Question: I have tested in app purchase for a long time.
For testing in app purchase I have use TEST USER that I have crated in iTunes Conect.
But now when I try to sign in with my TEST USER account I get this message (before this message not appear)

So, this means that I have to enter all info about myself (bank account and etc). But I think for test user this items not needed.
Thanks for help!
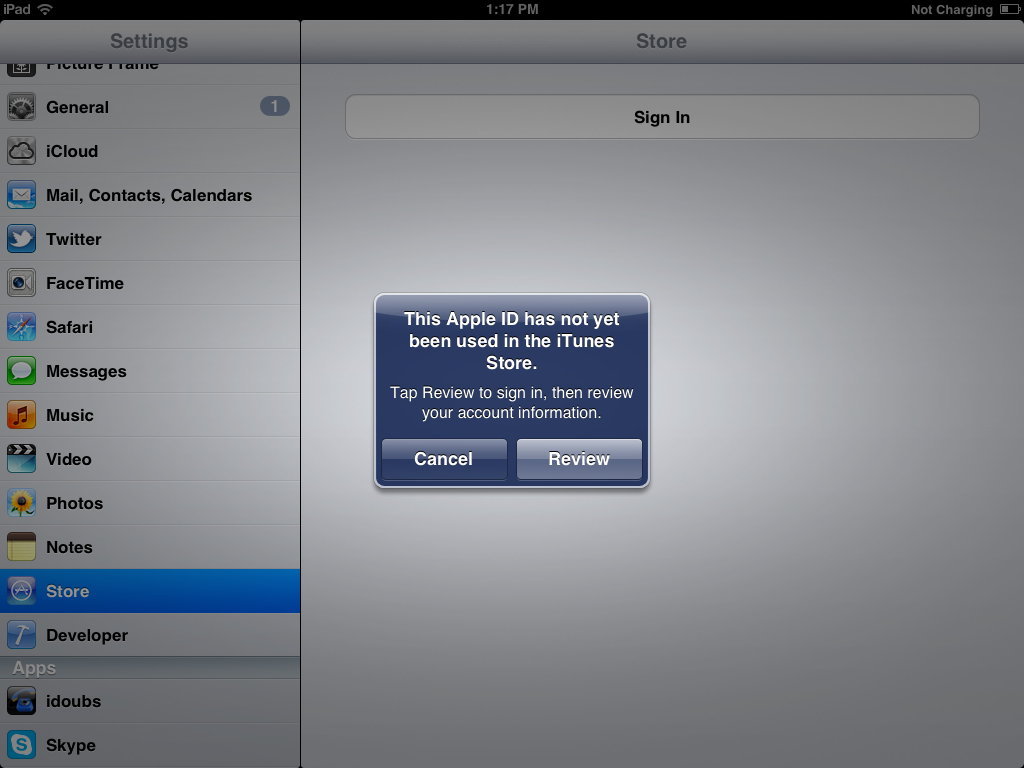
Answer: This often happens if you accidentally attempt to purchase real content with a test user. Try defining a new test user and deleting the old one.